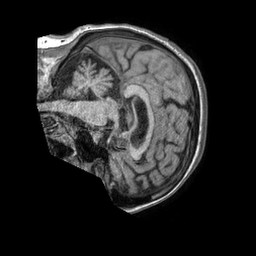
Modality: T1w
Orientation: sagittal
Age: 54
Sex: female
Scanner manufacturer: philips
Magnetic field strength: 1.5 T
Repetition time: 0.007811 s
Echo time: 0.003568 s